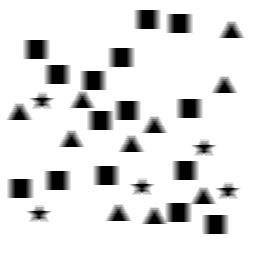
Squares: 15
Triangles: 10
Stars: 5
Total shapes: 30